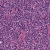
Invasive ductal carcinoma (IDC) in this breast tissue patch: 1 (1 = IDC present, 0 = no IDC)